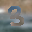
Label: 3